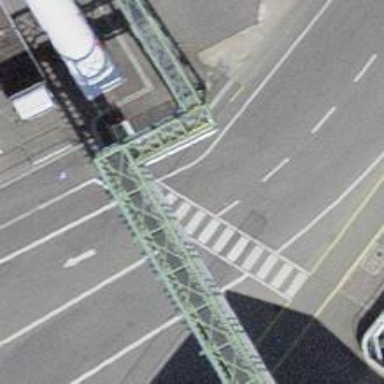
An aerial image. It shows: Unmarked zebra crossing on the road.